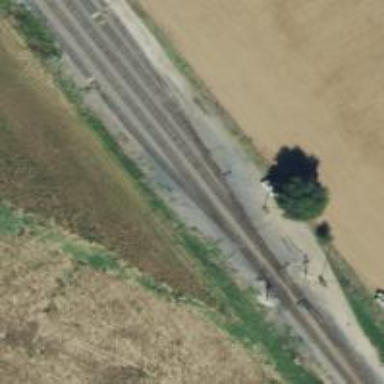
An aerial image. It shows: Railway yard in service.